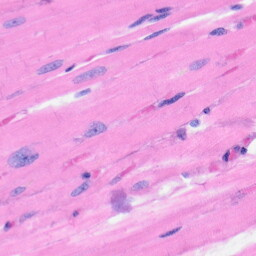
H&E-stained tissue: Heart